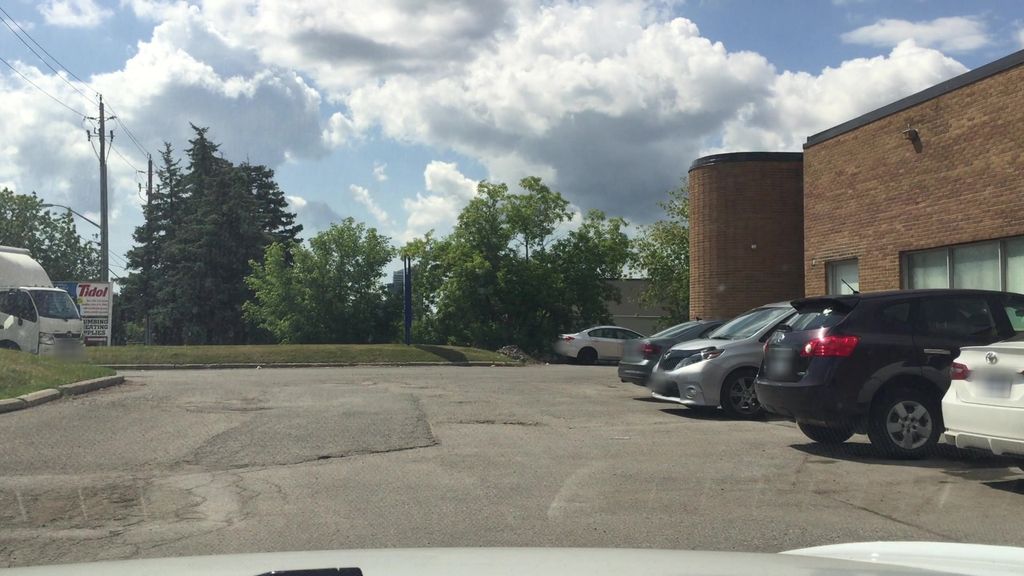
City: toronto